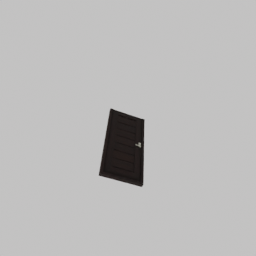
Label: architecture